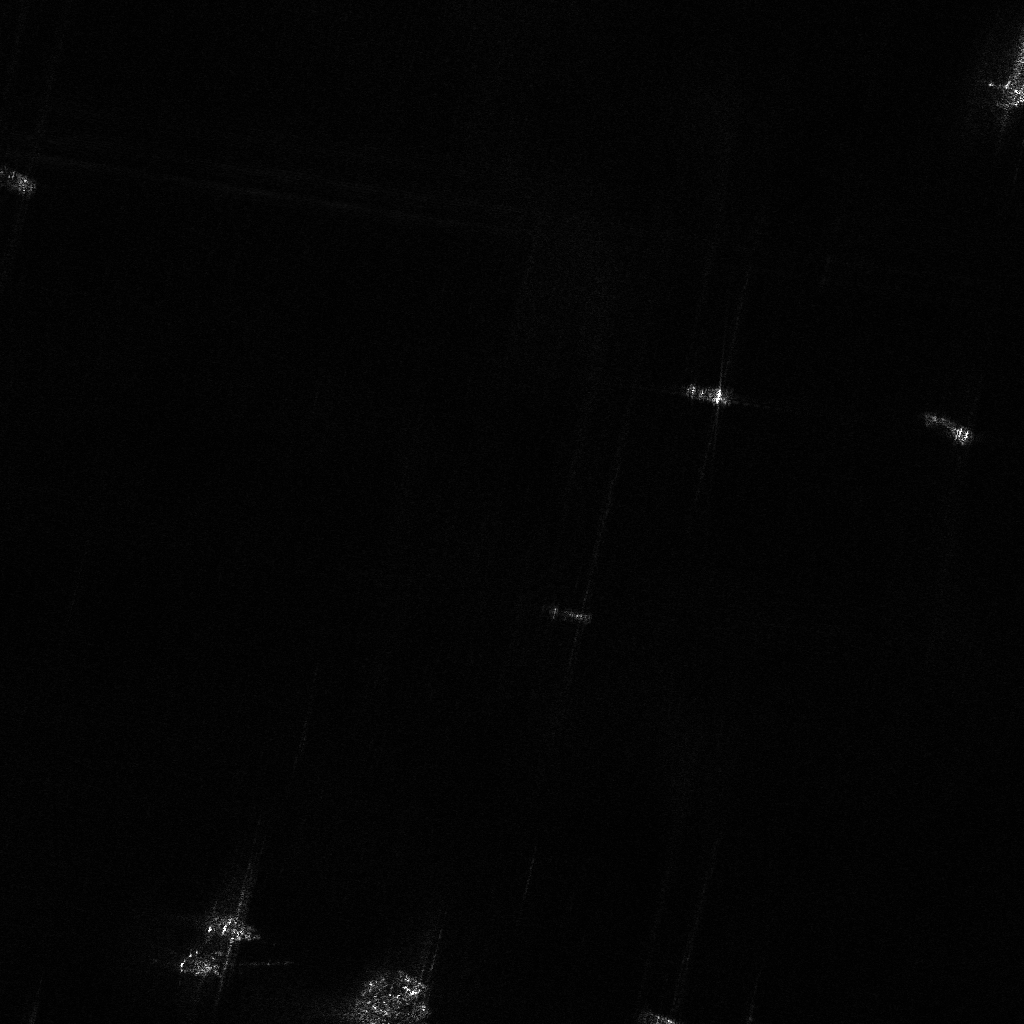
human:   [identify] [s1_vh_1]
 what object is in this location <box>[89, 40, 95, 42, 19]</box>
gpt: <ref>1 medium container at the right</ref>

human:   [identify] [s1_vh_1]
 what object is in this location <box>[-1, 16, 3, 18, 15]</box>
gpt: <ref>1 medium container at the top left</ref>

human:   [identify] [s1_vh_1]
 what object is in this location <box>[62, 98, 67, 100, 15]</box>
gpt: <ref>1 medium container at the bottom</ref>